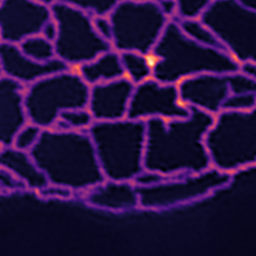
Label: Super-resolution ER image